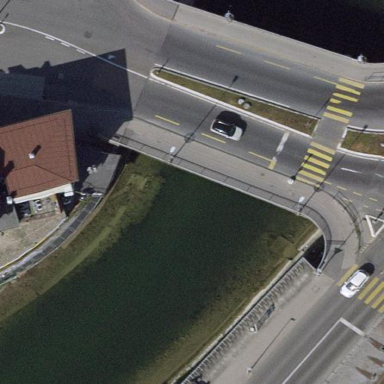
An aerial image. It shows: Bridge with beam structure.